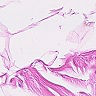
Metastatic tissue present: no